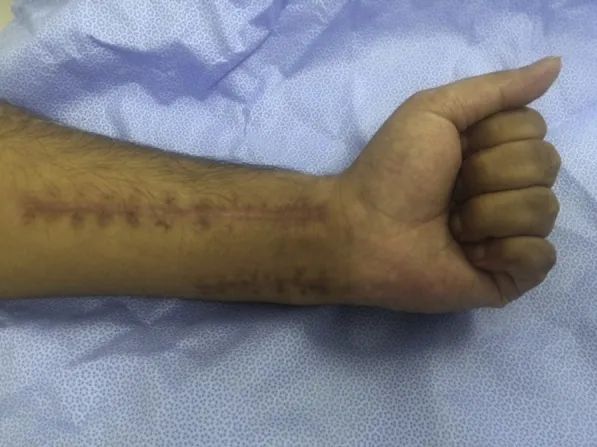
functional outcome at 1 year: Full active wrist extension/ finger flexion was maintained (as pre-operatively). Note the scars in the forearm from the tendon transfer and the harvesting of the tendon graft.
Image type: medical_photograph (skin_photograph)